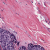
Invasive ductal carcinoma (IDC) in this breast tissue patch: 0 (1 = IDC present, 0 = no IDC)